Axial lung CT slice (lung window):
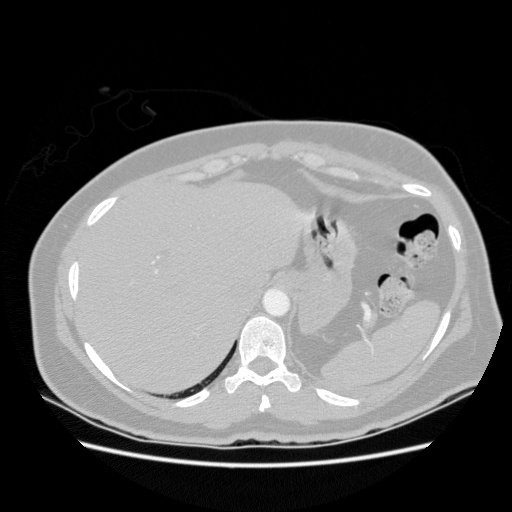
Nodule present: no